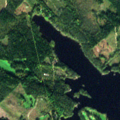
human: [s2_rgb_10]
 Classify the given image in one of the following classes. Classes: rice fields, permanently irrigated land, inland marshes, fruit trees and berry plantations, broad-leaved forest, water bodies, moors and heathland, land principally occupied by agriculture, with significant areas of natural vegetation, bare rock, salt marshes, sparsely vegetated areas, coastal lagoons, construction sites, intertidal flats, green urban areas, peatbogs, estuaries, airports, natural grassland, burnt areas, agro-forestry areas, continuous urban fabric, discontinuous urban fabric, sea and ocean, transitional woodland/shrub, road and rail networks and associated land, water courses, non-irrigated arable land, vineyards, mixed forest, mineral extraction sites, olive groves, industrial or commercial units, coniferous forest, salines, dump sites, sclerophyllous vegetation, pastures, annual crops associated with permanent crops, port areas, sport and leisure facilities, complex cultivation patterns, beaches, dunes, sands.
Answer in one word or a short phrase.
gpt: sport and leisure facilities, coniferous forest, water bodies